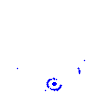
Particle: proton